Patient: sex M, age 54
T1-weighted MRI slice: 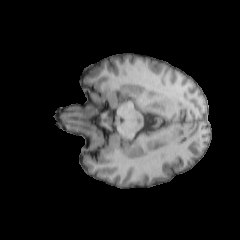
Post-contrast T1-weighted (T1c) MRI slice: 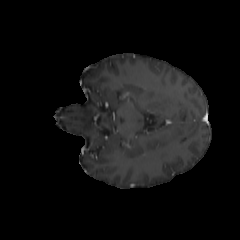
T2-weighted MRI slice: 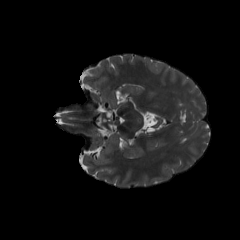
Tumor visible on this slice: no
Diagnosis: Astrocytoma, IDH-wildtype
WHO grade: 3